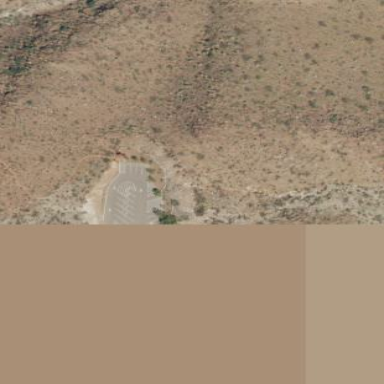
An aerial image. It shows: Parking area.